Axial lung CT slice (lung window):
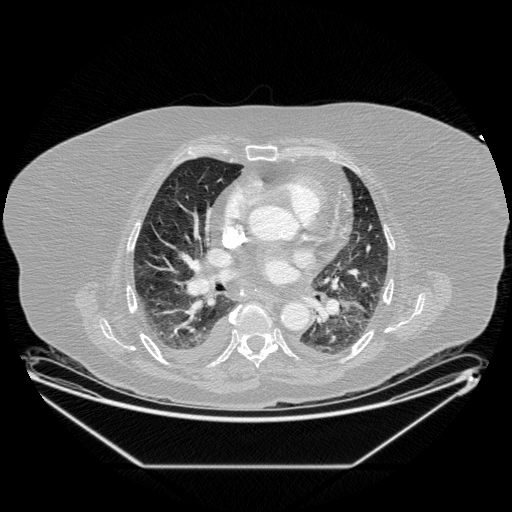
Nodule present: no